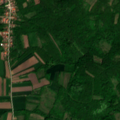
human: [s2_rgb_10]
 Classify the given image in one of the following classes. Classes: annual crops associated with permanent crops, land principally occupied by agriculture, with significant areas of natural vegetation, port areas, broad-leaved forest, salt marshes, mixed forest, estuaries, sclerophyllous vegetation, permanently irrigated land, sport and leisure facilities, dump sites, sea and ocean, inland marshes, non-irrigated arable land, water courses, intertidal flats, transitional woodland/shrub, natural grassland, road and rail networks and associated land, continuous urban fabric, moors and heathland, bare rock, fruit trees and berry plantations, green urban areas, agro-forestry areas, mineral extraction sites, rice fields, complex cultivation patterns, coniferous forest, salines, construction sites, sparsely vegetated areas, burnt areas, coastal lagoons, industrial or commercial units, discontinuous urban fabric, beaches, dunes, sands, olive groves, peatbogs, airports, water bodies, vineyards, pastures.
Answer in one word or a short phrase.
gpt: discontinuous urban fabric, non-irrigated arable land, land principally occupied by agriculture, with significant areas of natural vegetation, broad-leaved forest, transitional woodland/shrub